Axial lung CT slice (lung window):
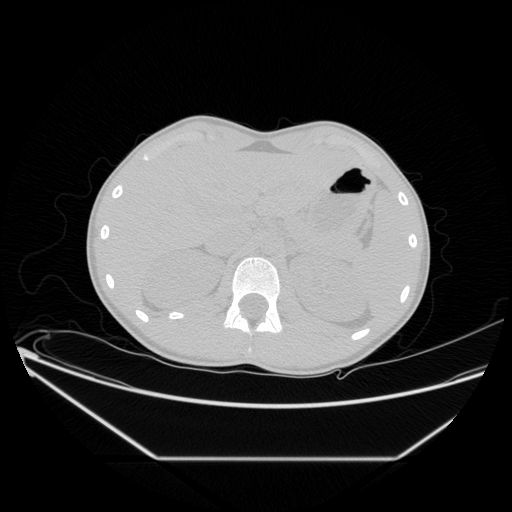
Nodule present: no